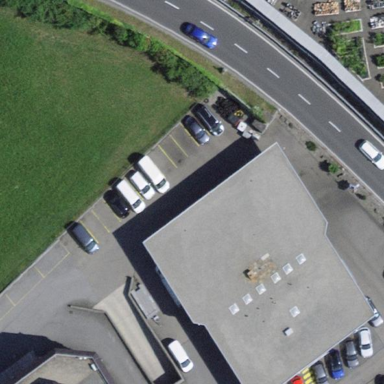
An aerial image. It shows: Commercial building housing car shop.